Question: In a brief overview, I'm trying to resolve a list of Users. I have an Apollo Server that stitches an accounts-js schema with my own. So I extended the User type to include some additional fields. Though, in this case I was to be able to return only fields, the rest null.
'''
getUsers: async (_, __, ctx) => {
let action = await usersModel.find();
console.log(action)
return action;
},
'''
My 'me' query does return all of the data without returning a single null field.
'''
extend input CreateUserInput {
isAdmin: Boolean!
}
extend type User {
isAdmin: Boolean
profile: Profile
keys: [Key]
}
type Profile {
avatar: String
bio: String
}
type Key {
id: ID
livenet: Boolean
nickname: String
}
type Query {
getUsers: [User]
me: User
}
'''
Though, when I 'console.log(action)' in the resolver for my query 'getUsers' these are the documents that gets returned in my console.
'''
[ { profile: { bio: 'haha' },
_id: 5f0a901bdcf725204446c949,
isAdmin: true,
services: { password: [Object], email: [Object] },
createdAt: 1594527771625,
updatedAt: 1594691054105,
username: 'ayooo',
emails: [ [Object] ],
keys: [ [Object], [Object] ] },
{ profile: { bio: 'testing' },
_id: 5f0a9439abfce521aba79b2c,
isAdmin: false,
services: { password: [Object], email: [Object] },
createdAt: 1594528825858,
updatedAt: 1594762680766,
username: 'lol',
emails: [ [Object] ],
keys: [ [Object] ] } ]
'''

If I download my overall GraphQL schema this is what it looks like:
'''
directive @auth on FIELD_DEFINITION | OBJECT
input AuthenticateParamsInput {
access_token: String
access_token_secret: String
provider: String
password: String
user: UserInput
code: String
}
input CreateUserInput {
isAdmin: Boolean!
username: String
email: String
password: String
}
type CreateUserResult {
userId: ID
loginResult: LoginResult
}
type EmailRecord {
address: String
verified: Boolean
}
type ImpersonateReturn {
authorized: Boolean
tokens: Tokens
user: User
}
input ImpersonationUserIdentityInput {
userId: String
username: String
email: String
}
type Key {
id: ID
livenet: Boolean
exchange: String
nickname: String
apiKey: String
apiSecret: String
}
type LoginResult {
sessionId: String
tokens: Tokens
user: User
}
type Mutation {
setBio(bio: String): ID
setAvatar(avatar: String): ID
changeUsername(username: String): ID
setKey(
livenet: Boolean
exchange: String
nickname: String
apiKey: String
apiSecret: String
): ID
createUser(user: CreateUserInput!): CreateUserResult
verifyEmail(token: String!): Boolean
resetPassword(token: String!, newPassword: String!): LoginResult
sendVerificationEmail(email: String!): Boolean
sendResetPasswordEmail(email: String!): Boolean
addEmail(newEmail: String!): Boolean
changePassword(oldPassword: String!, newPassword: String!): Boolean
twoFactorSet(secret: TwoFactorSecretKeyInput!, code: String!): Boolean
twoFactorUnset(code: String!): Boolean
impersonate(
accessToken: String!
impersonated: ImpersonationUserIdentityInput!
): ImpersonateReturn
refreshTokens(accessToken: String!, refreshToken: String!): LoginResult
logout: Boolean
authenticate(
serviceName: String!
params: AuthenticateParamsInput!
): LoginResult
verifyAuthentication(
serviceName: String!
params: AuthenticateParamsInput!
): Boolean
}
type Profile {
avatar: String
bio: String
}
type Query {
getUsers: [User]
getProfile: Profile
serverTime: String
me: User
twoFactorSecret: TwoFactorSecretKey
getUser: User
}
type Tokens {
refreshToken: String
accessToken: String
}
type TwoFactorSecretKey {
ascii: String
base32: String
hex: String
qr_code_ascii: String
qr_code_hex: String
qr_code_base32: String
google_auth_qr: String
otpauth_url: String
}
input TwoFactorSecretKeyInput {
ascii: String
base32: String
hex: String
qr_code_ascii: String
qr_code_hex: String
qr_code_base32: String
google_auth_qr: String
otpauth_url: String
}
type User {
username: String
isAdmin: Boolean
profile: Profile
keys: [Key]
id: ID!
emails: [EmailRecord!]
}
input UserInput {
id: ID
email: String
username: String
}
'''
Mind you that a query of getUser or me returns all the data requested. Where as getUsers would only return a little, mostly null for the important stuff that I need to query on my frontend. I'm trying to list users in a table for my admin panel. Maybe this isn't the best approach? Someone let me know!
<URL>
As opposed to querying 'me' or 'getUser' which returns User. :/
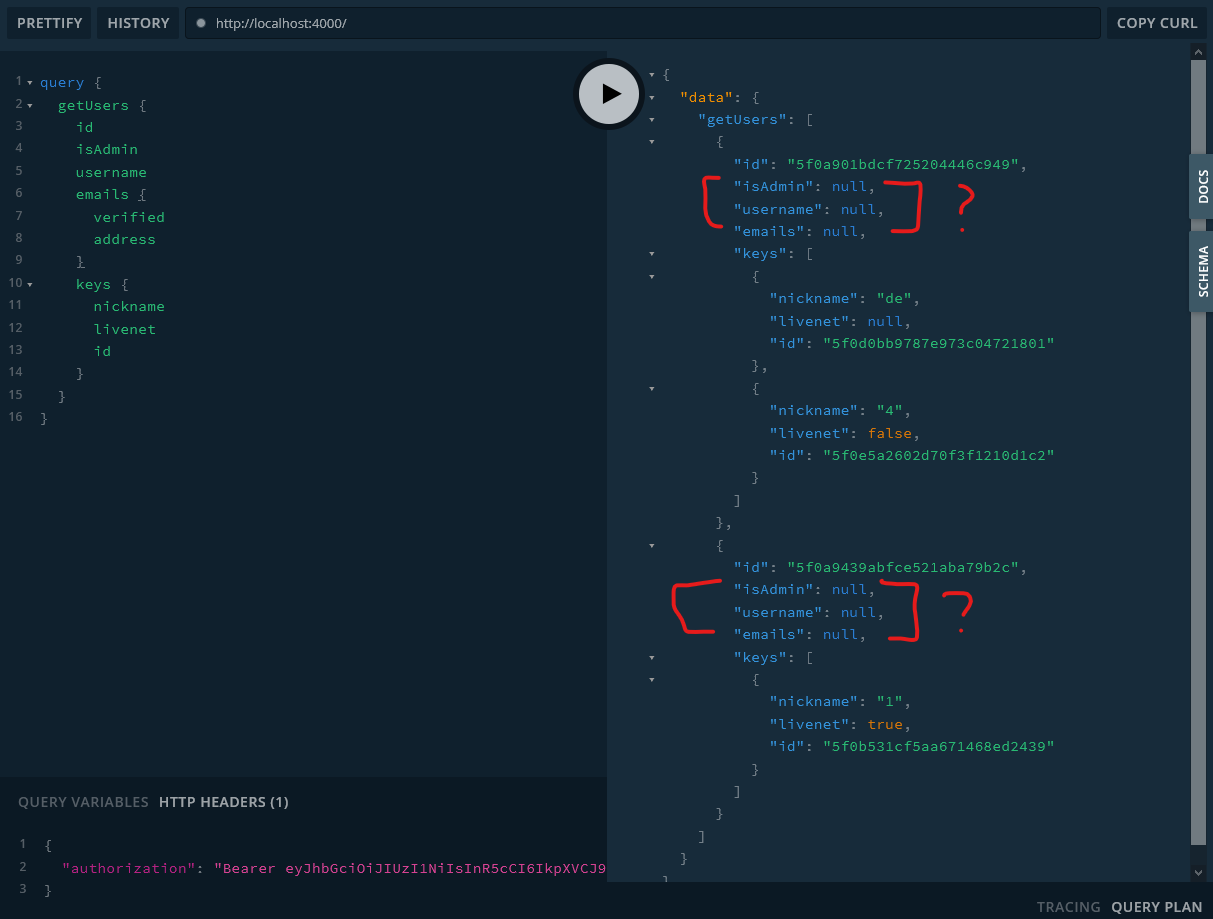
Answer: So after knocking out a lot of other things, I came to realize that It was due to me not fully defining my mongoose schema!
'''
mongoose.connect(process.env.MONGO_URI, {
useNewUrlParser: true,
useFindAndModify: false,
useCreateIndex: true,
useUnifiedTopology: true,
});
var usersSchema = new mongoose.Schema({
username: String,
isAdmin: Boolean,
emails: [{
verified: Boolean,
address: String
}],
profile: {
avatar: String,
bio: String,
},
keys: [{
nickname: String,
exchange: String,
livenet: Boolean,
apiKey: String,
apiSecret: String,
}]
});
export const usersModel = mongoose.model('Users', usersSchema, 'users');
'''